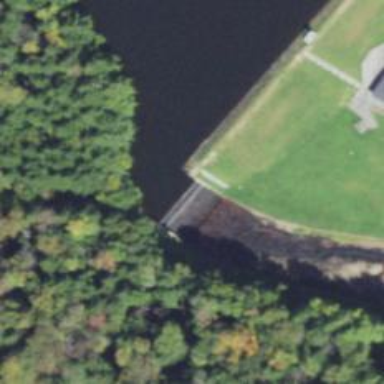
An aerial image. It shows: Spillway within waterway.